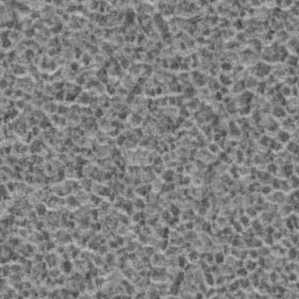
Label: frost